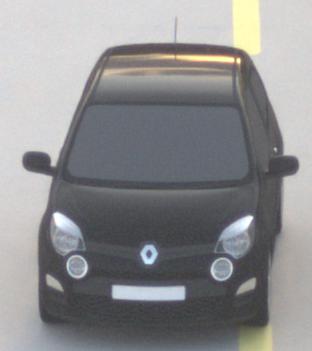
Make: Renault
Model: Twingo 1.2 LEV 16V 75
Detailed model: Twingo (II)
Model produced from: 2012/01
Model produced until: 2014/07
Doors: 3
Color: black
Road condition: dry road
Daytime: sunrise or sunset
Contrast: low contrast